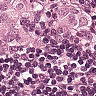
Metastatic tissue present: yes